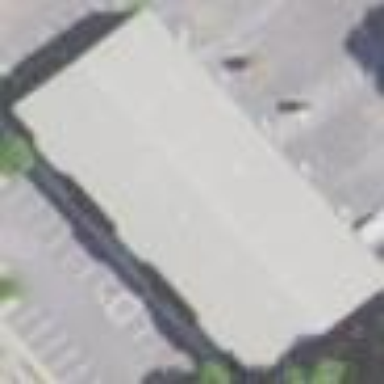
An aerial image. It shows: Commercial building.